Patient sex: M
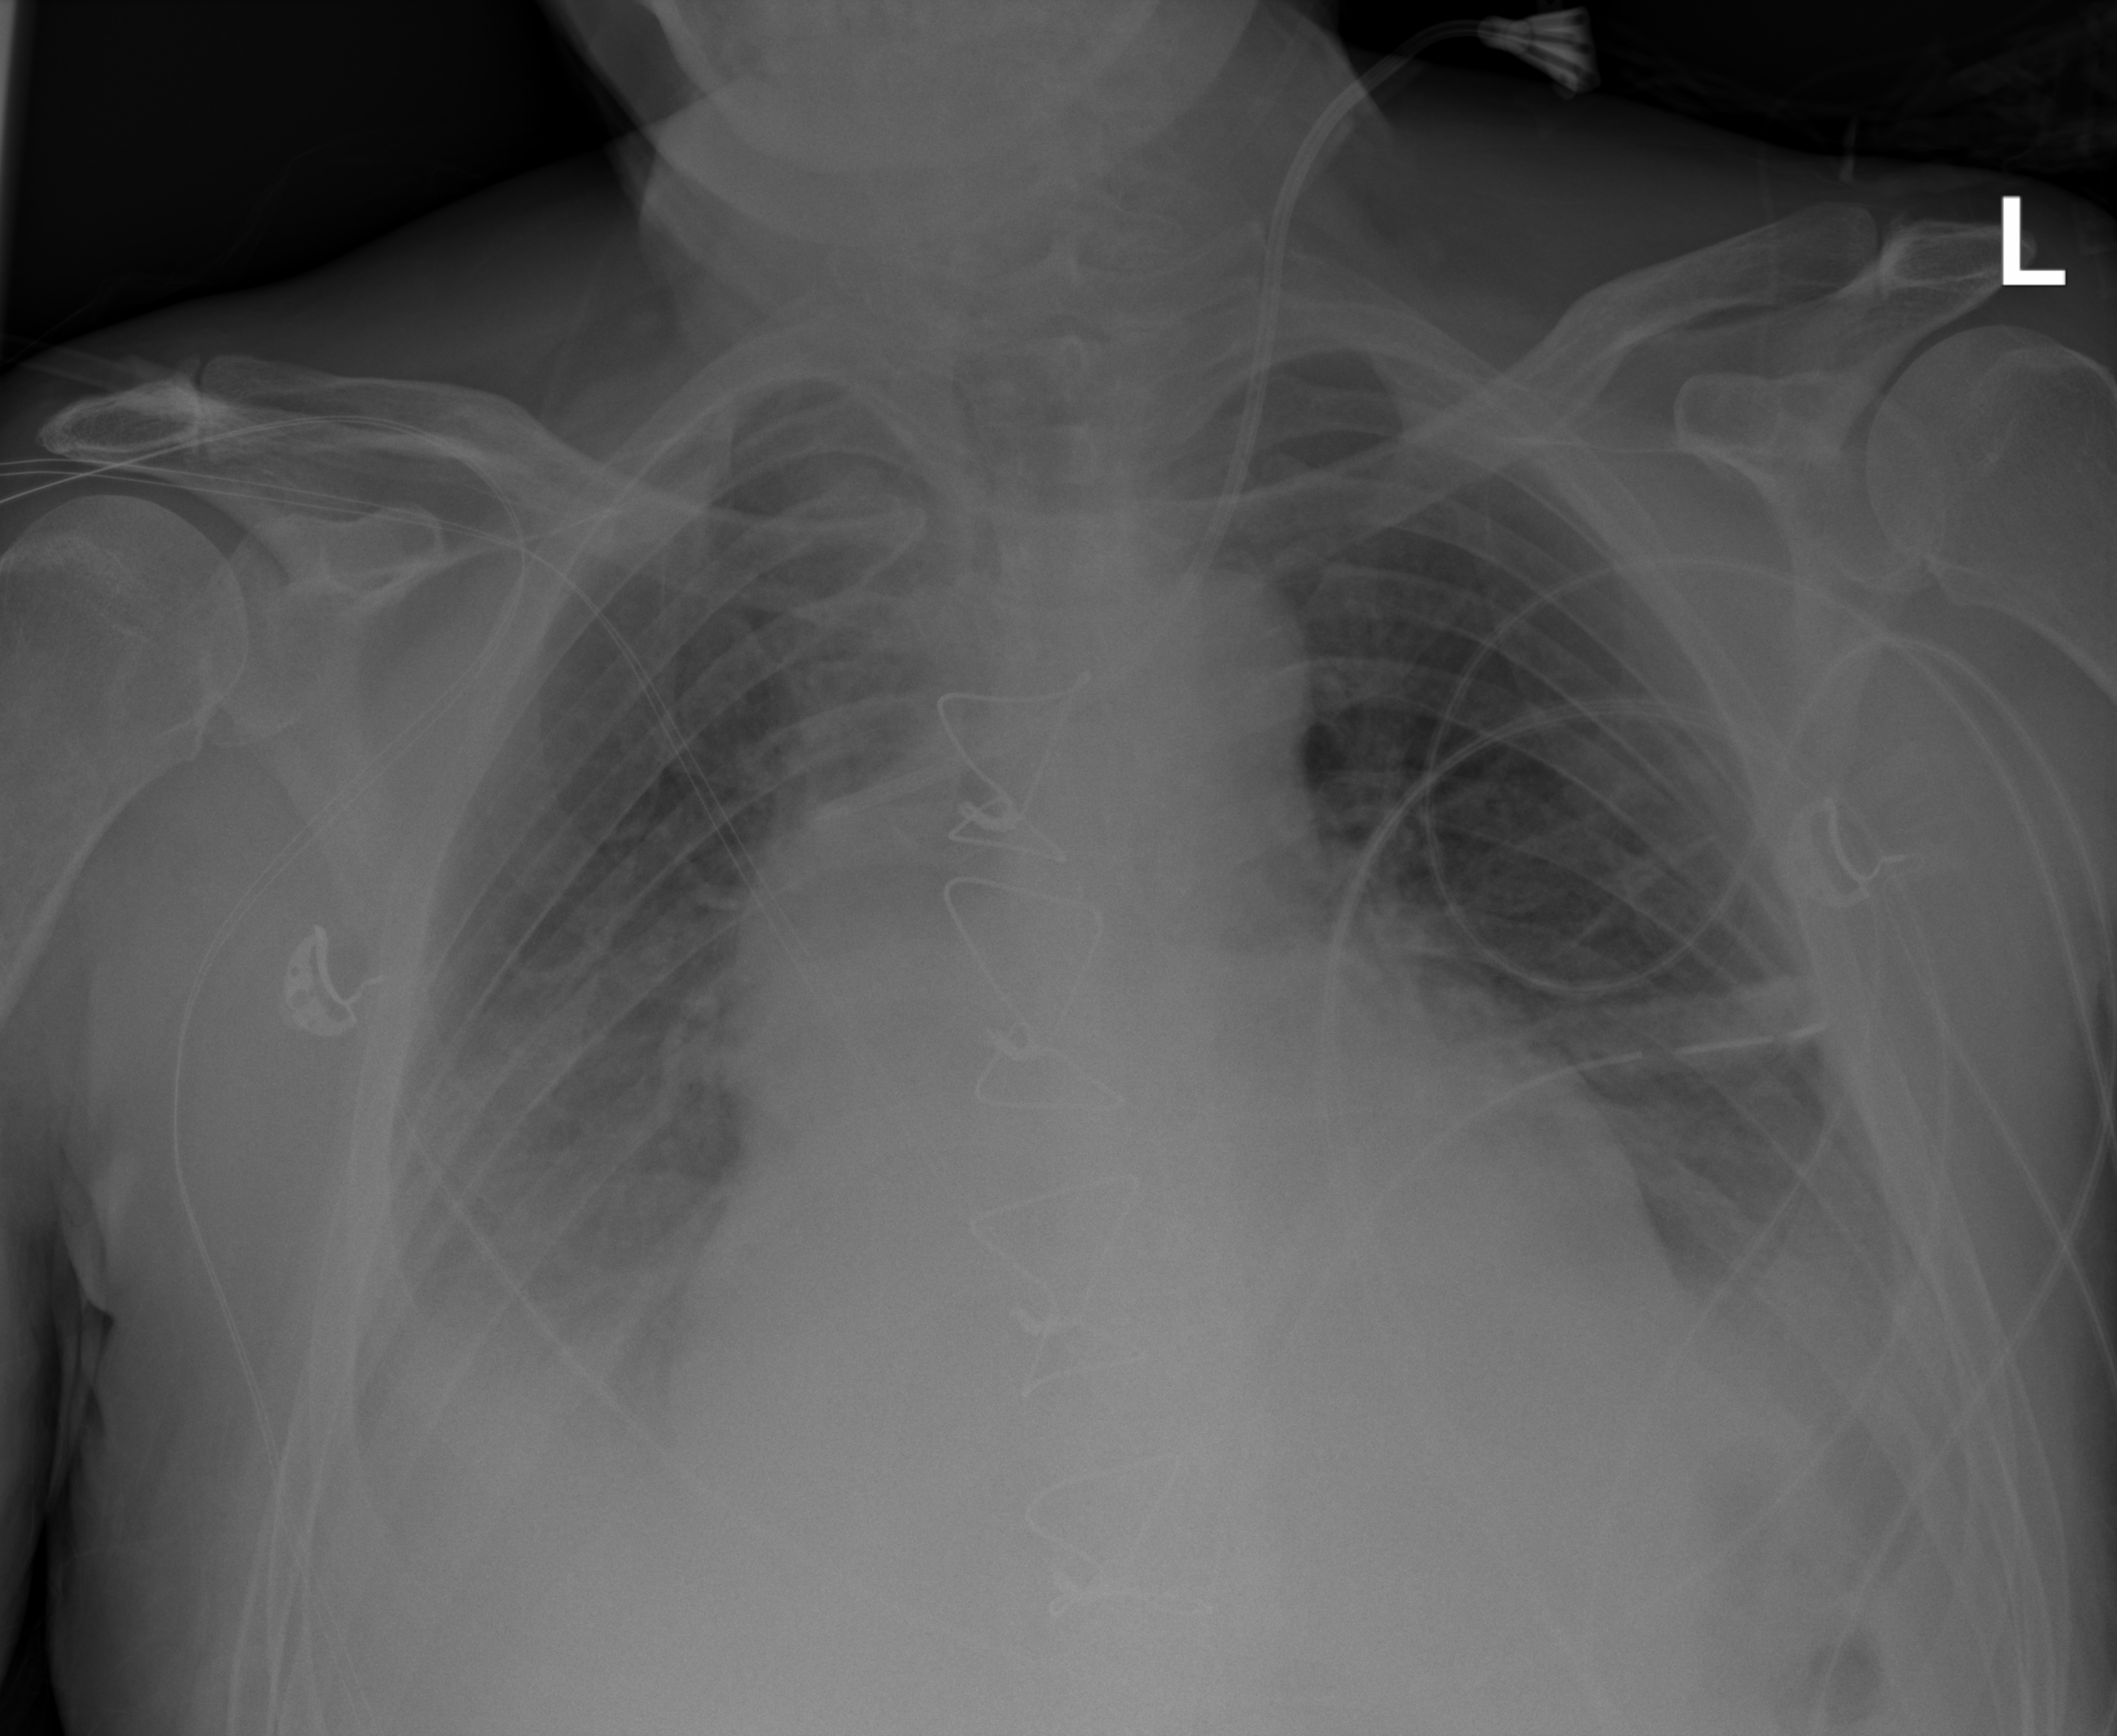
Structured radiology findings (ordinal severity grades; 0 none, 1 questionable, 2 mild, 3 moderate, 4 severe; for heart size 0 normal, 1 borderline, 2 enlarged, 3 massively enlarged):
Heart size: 2
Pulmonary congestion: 0
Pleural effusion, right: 3
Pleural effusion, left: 3
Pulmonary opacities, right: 0
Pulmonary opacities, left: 0
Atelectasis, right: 3
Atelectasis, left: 3